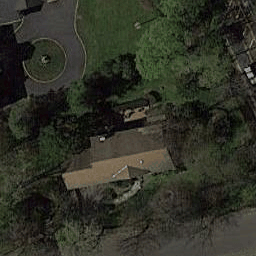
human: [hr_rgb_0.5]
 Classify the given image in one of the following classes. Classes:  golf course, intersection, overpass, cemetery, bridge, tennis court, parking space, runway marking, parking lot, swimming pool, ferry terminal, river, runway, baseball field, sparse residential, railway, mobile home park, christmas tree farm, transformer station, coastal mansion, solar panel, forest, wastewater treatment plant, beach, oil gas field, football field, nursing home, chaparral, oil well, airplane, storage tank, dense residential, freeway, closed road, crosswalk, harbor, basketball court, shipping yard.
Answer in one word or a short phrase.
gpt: sparse residential